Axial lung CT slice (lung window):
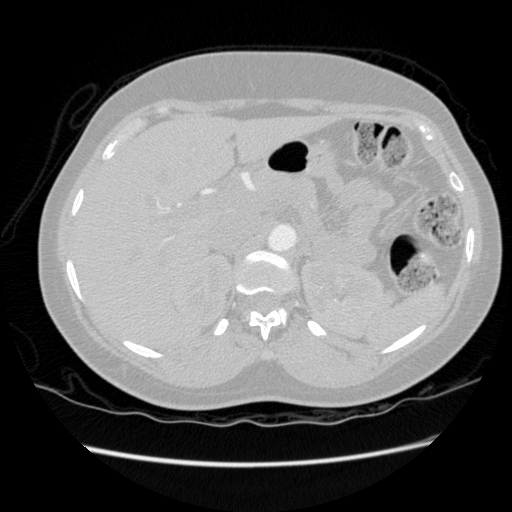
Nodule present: no